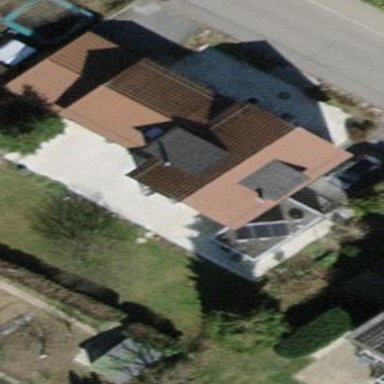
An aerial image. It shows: Simple house.